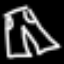
Label: pants